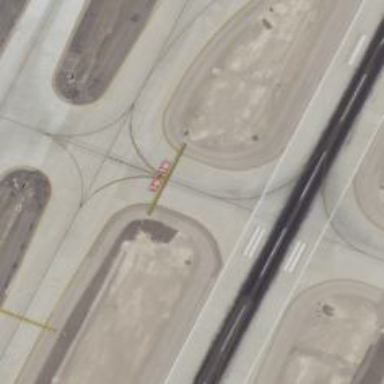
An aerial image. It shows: View of taxiway at the airport.